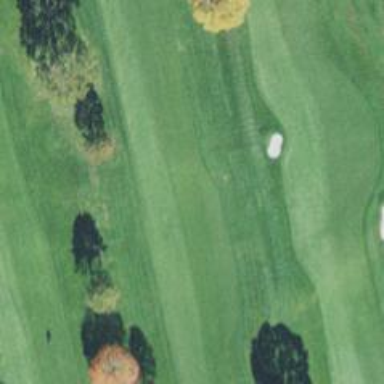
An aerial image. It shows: Golf hole.